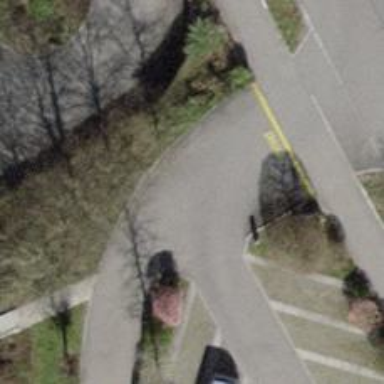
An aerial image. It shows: Asphalt parking aisle road.